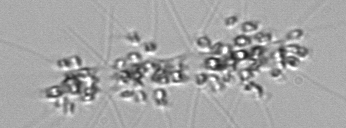
Label: Chaetoceros_didymus_TAG_external_flagellate